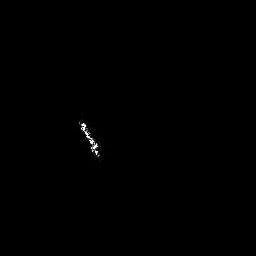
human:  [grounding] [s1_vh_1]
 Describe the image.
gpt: In the satellite image, there is  <ref>1 medium ship </ref> <box>[[28, 44, 39, 63, 0]]</box> located at center.